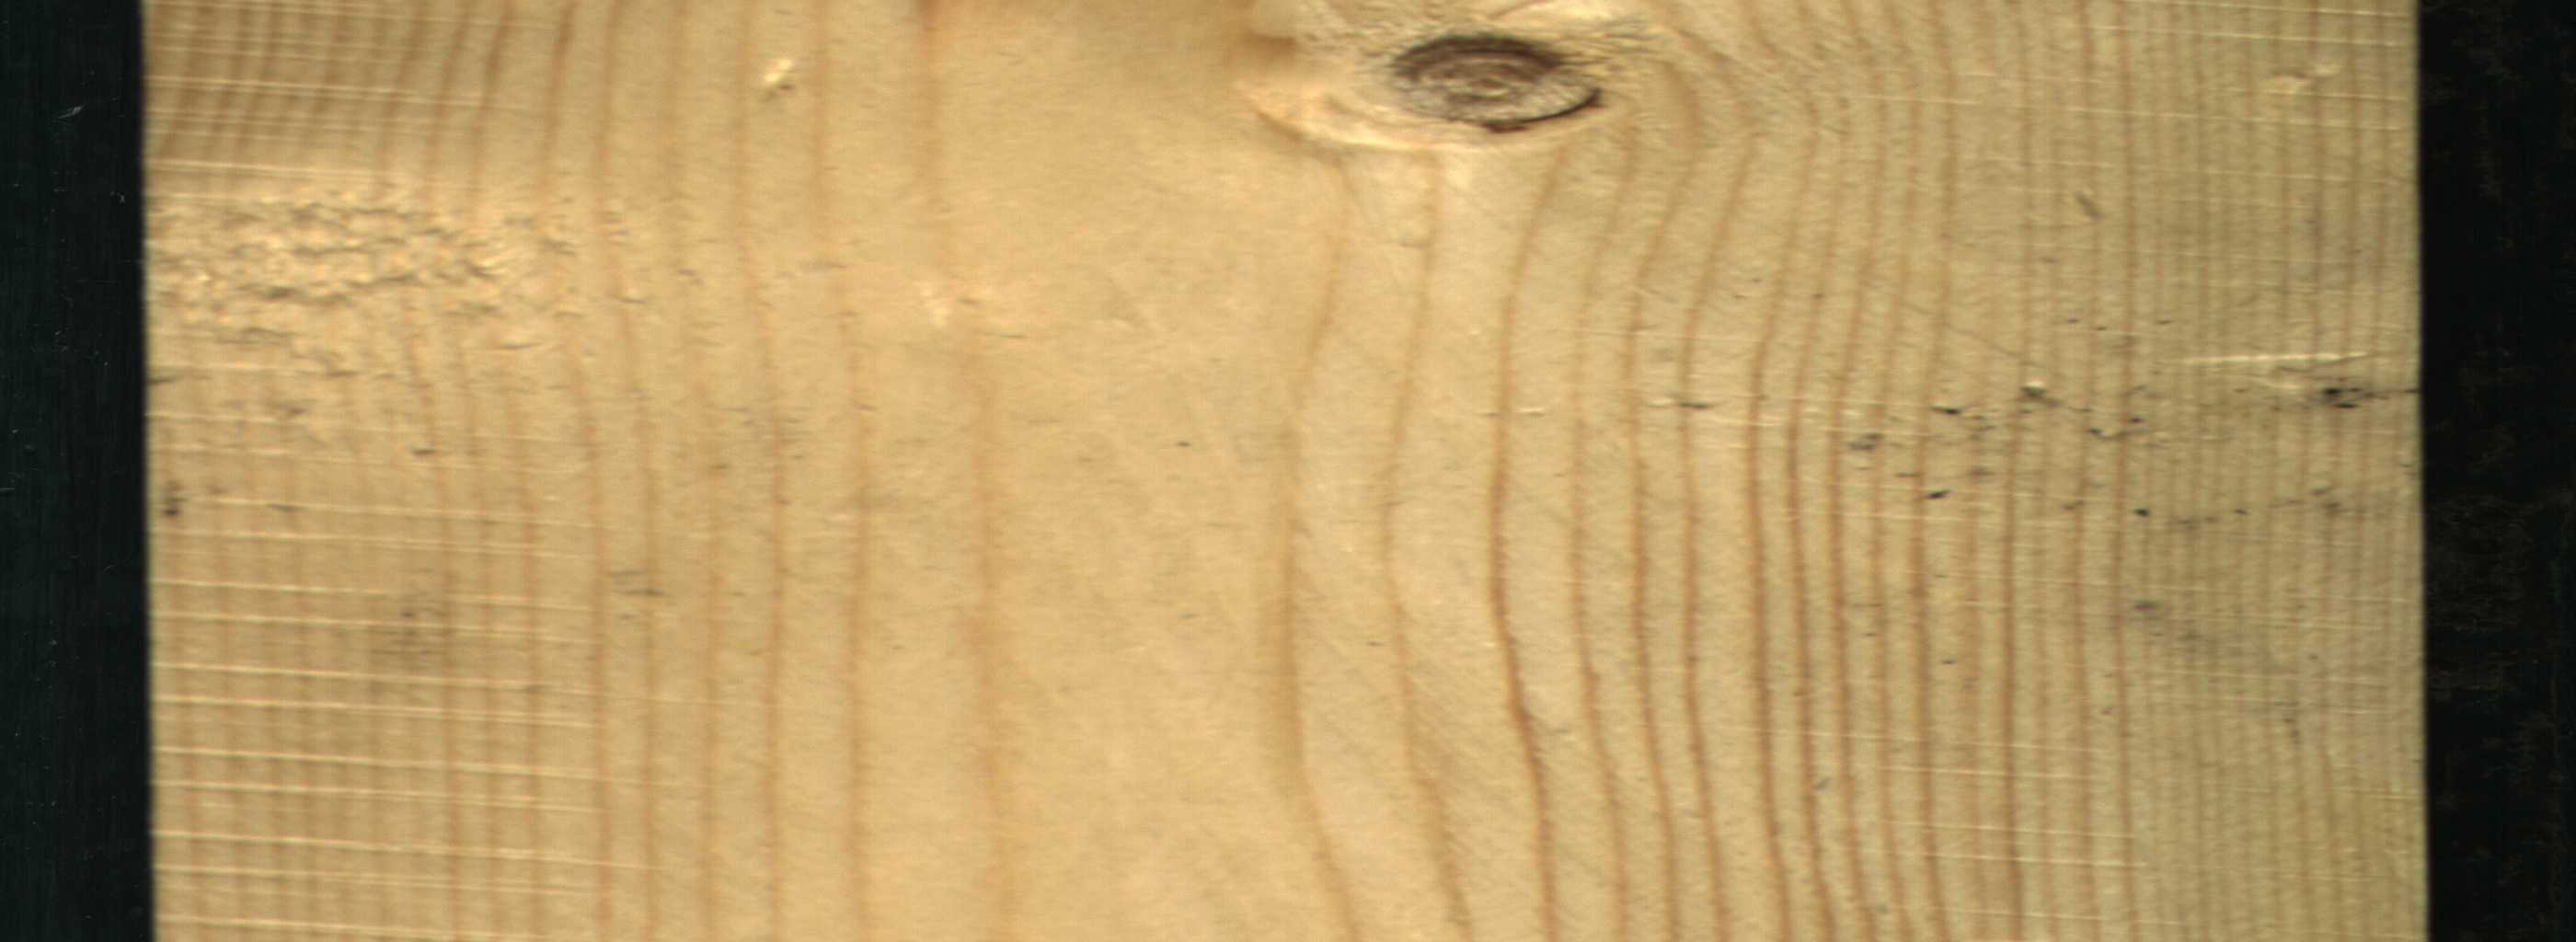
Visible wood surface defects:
Live_Knot